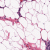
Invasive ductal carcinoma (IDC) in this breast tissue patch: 0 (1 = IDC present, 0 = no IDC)